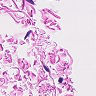
Metastatic tissue present: no